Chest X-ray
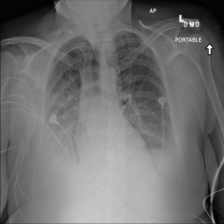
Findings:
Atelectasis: negative
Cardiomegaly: negative
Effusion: positive
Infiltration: negative
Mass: negative
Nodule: negative
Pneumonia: negative
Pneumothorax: negative
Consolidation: negative
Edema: positive
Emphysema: negative
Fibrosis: negative
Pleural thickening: negative
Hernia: negative